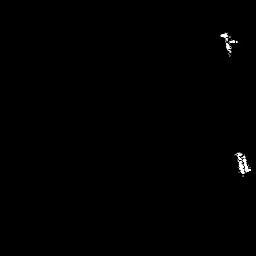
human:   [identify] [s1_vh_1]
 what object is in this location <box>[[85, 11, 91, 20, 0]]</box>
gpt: <ref>1 small ship at the top right</ref>

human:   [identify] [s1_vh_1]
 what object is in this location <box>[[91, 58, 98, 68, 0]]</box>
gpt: <ref>1 medium ship at the right</ref>